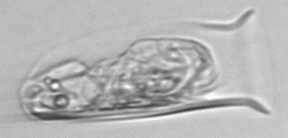
Label: Tintinnina